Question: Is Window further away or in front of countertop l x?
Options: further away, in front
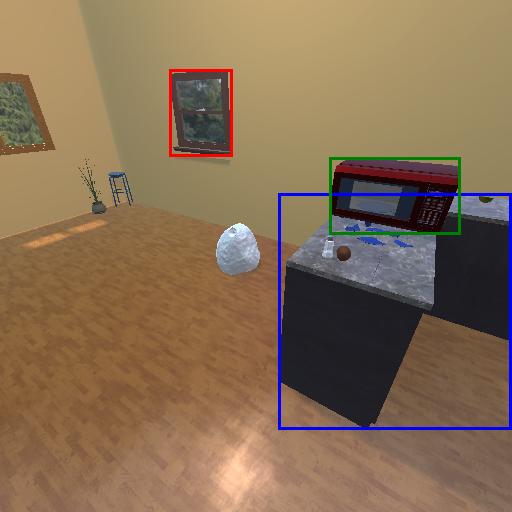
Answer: further away